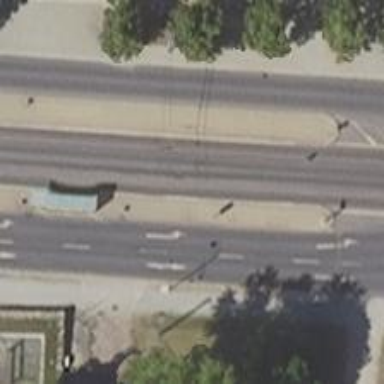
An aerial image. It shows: Bus stop with shelter.